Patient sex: M
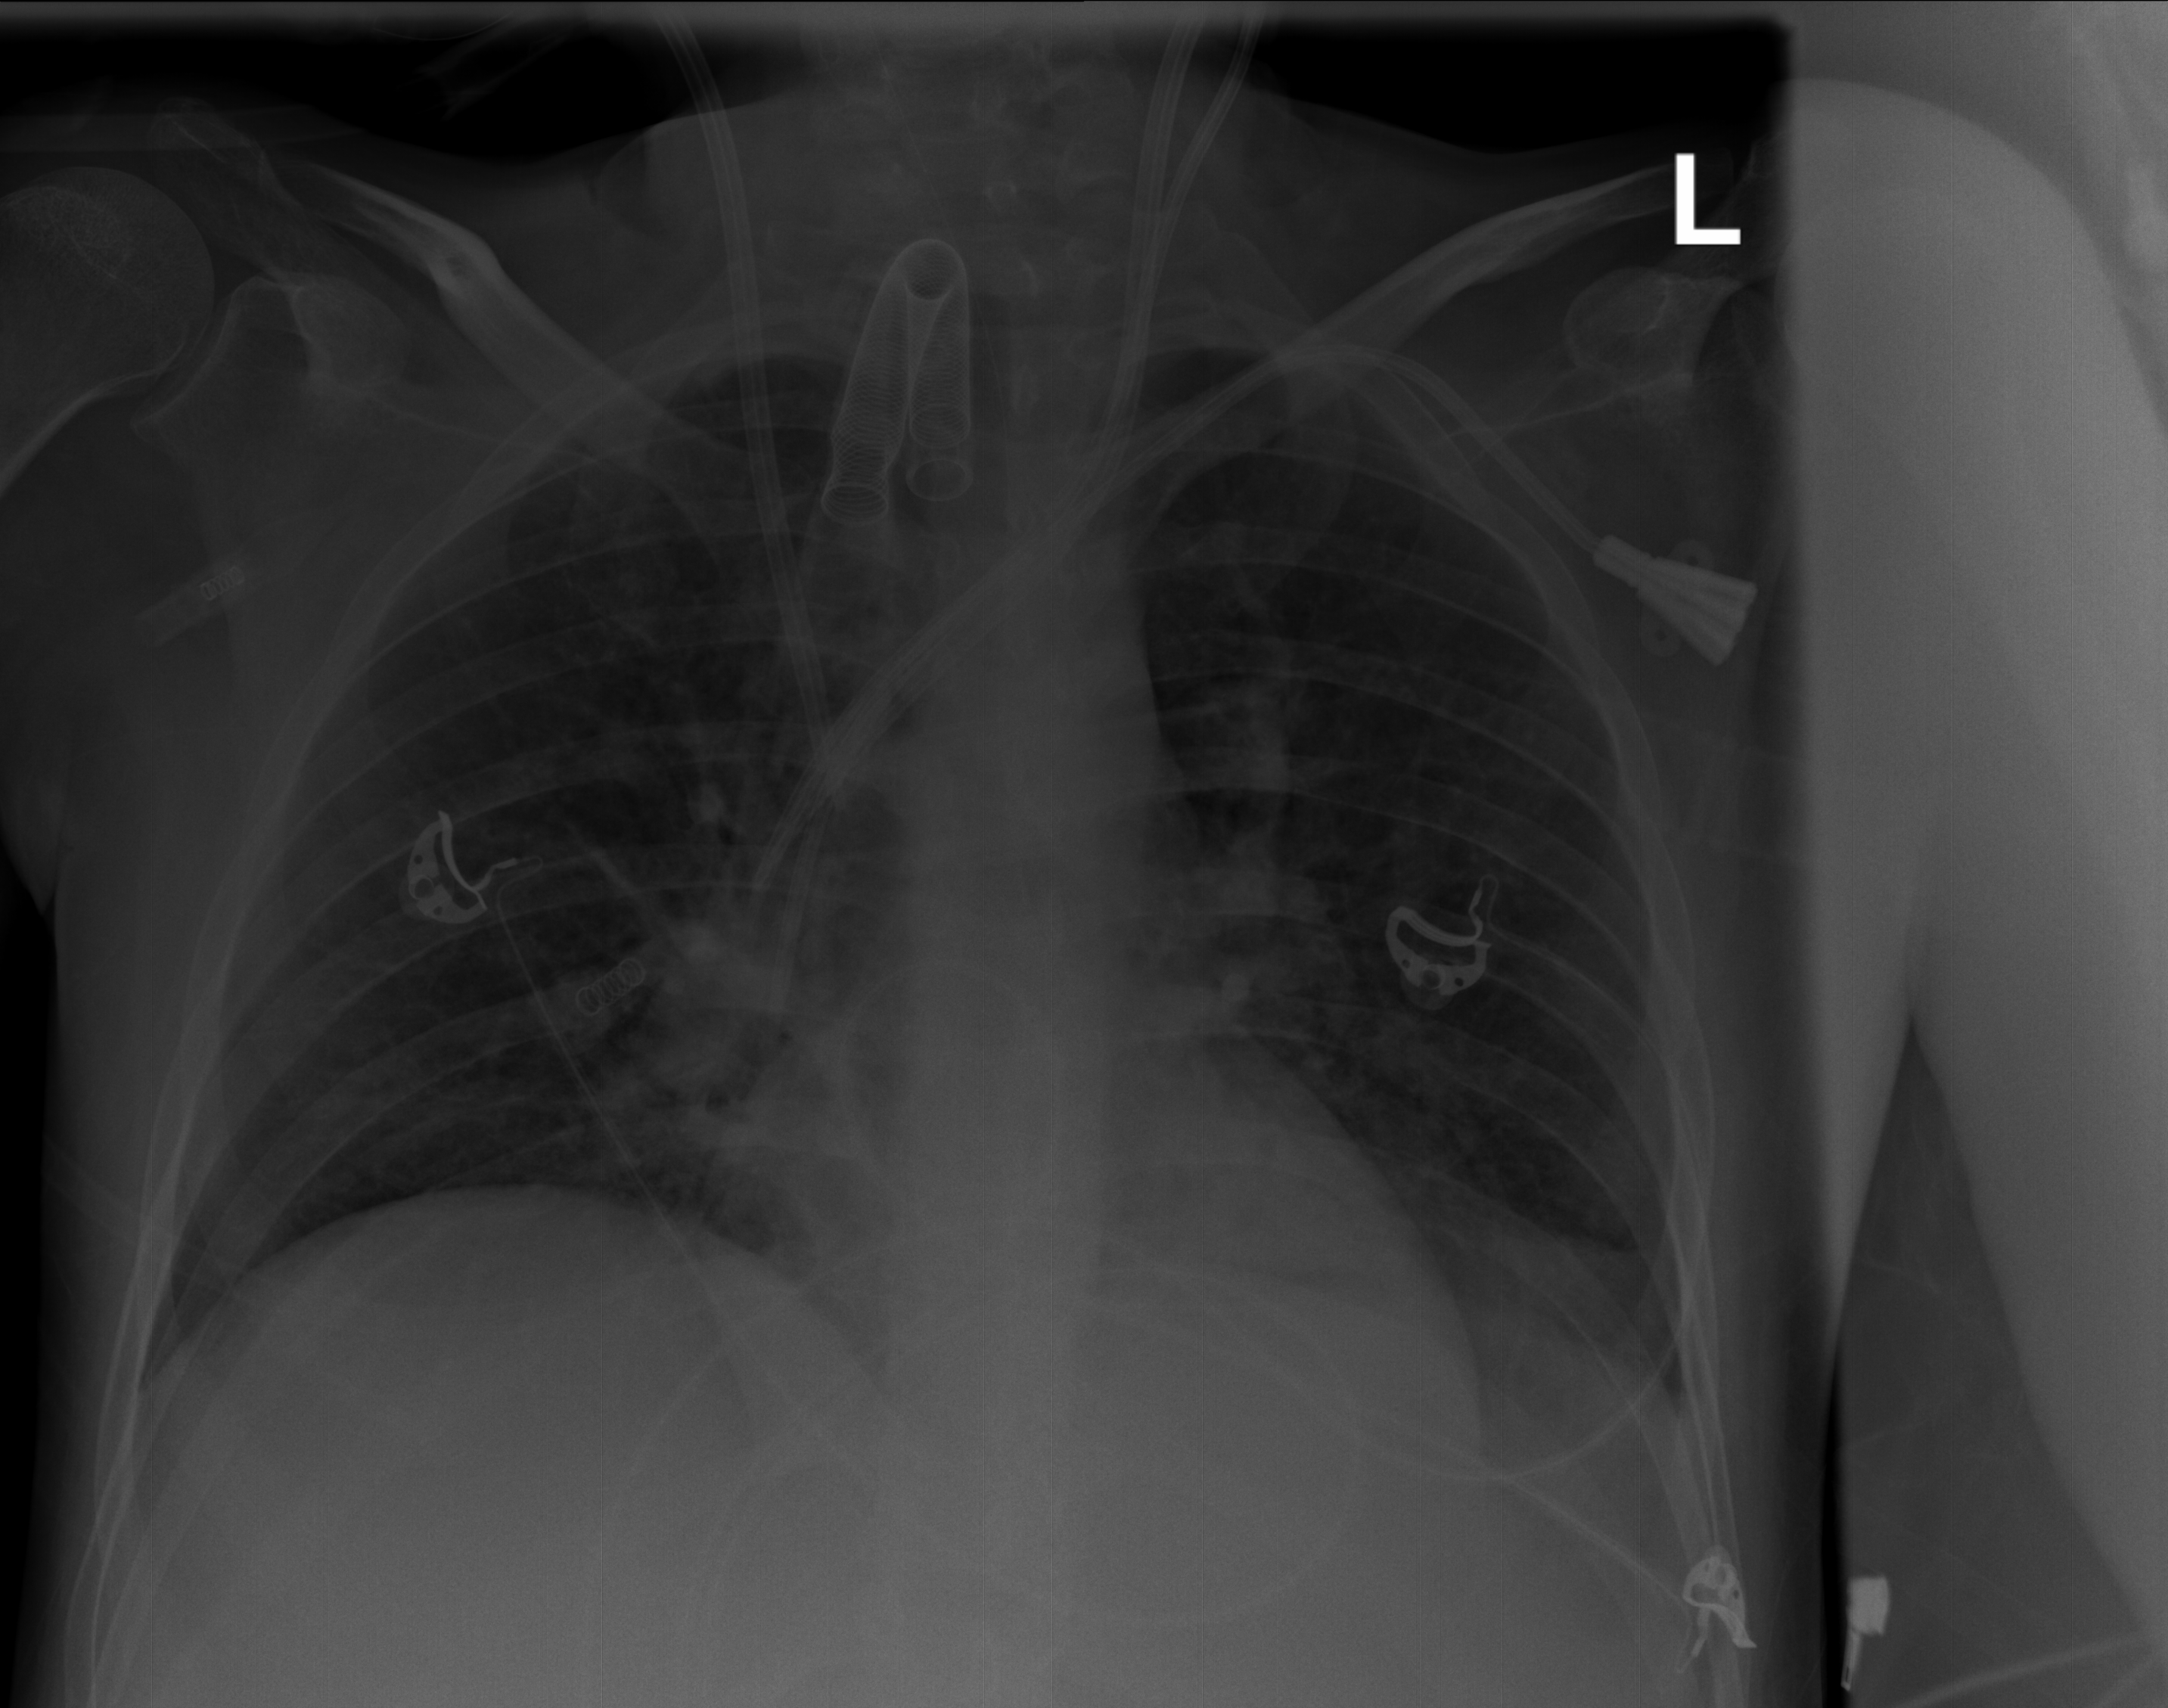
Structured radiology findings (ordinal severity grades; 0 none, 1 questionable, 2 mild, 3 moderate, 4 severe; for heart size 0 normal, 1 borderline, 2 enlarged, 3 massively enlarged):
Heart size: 0
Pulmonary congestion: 2
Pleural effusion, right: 0
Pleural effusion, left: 2
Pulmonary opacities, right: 3
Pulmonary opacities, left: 2
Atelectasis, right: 2
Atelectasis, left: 2